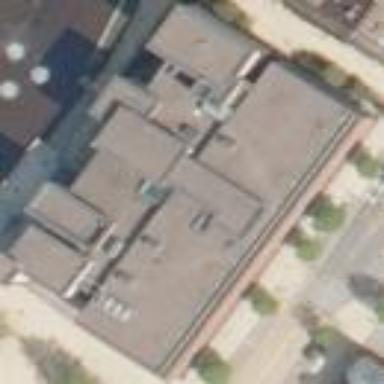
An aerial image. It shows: Public building.